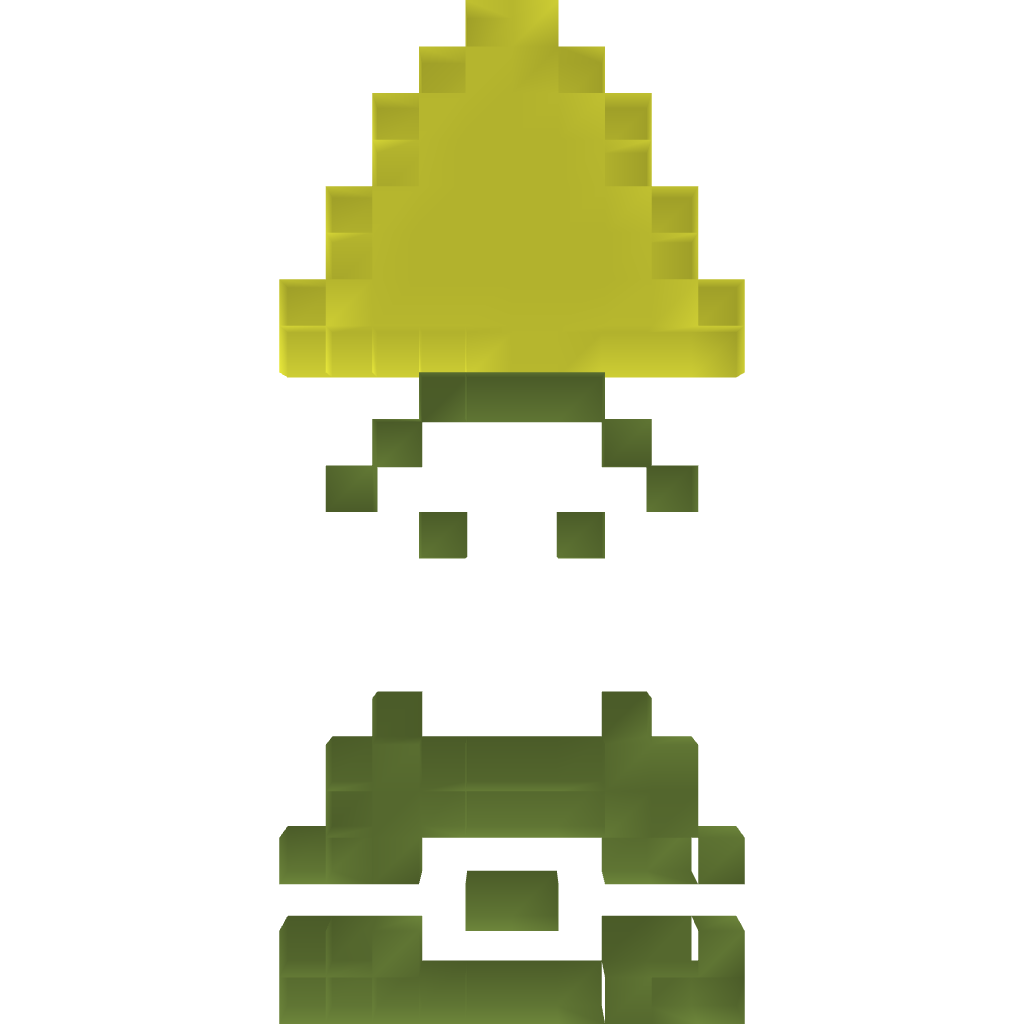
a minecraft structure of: Link Holding the Triforce NES bad low quality